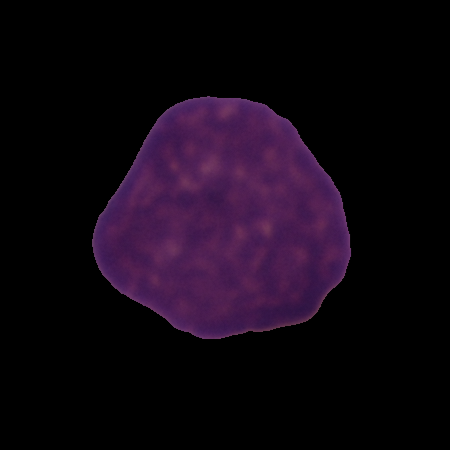
Label: healthy